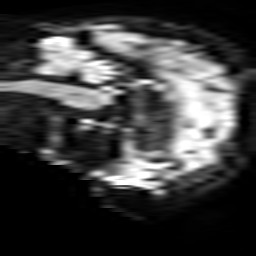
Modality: TRACE
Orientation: sagittal
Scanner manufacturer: philips
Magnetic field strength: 3 T
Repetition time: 3.9 s
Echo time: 0.05989 s